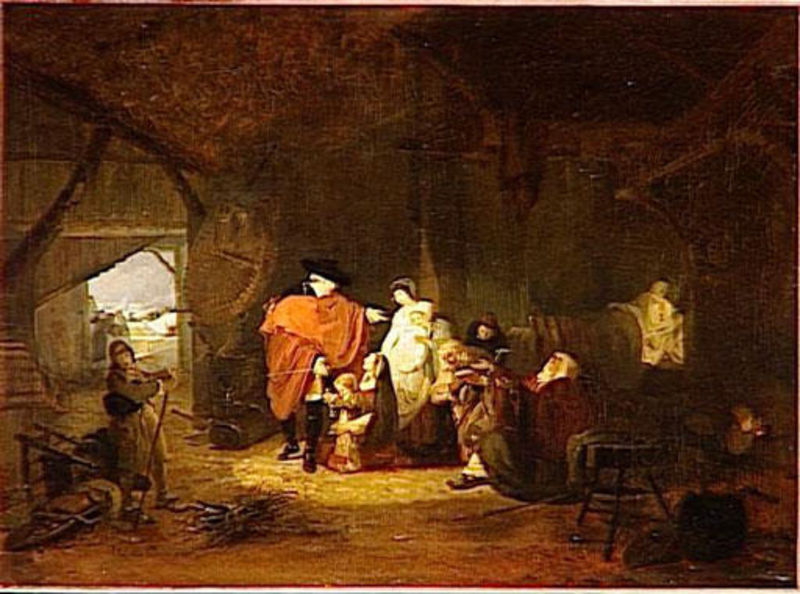
Titel: Trait d'humanité de Louis XVI pendant l'hiver 1785, Die Wohltätigkeit Ludwigs XVI. während des Winters 1785
Künstler: Philibert Louis Debucourt
Standort: Versailles
Institution: Musée National du Château de Versailles et de Trianon
Schlagwörter: angriff, dunkel, gemälde, gruppe, himmel, mann, schatten, umhang, weiß, frauen, gelb, landschaft, menschen, mädchen, braun, frau, hell, holz, hut, kleid, licht, orange, raum, schwarz, stroh, stuhl, szene, tisch, tür, ausblick, dach, haus, rot, leute, alte, arm, herr, innenraum, ast, zweige, hütte, boden, mantel, familie, kind, mutter, personen, kontrast, arbeit, bauern, genre, kamin, kinder, schuppen, stock, szenerie, liegen, düster, stab, bündel, lehm, reisig, hof, türe, schemel, angst, treppe, könig, weib, bett, korb, lichteinfall, tor, unscharf, eingang, offen, krank, scheune, dieb, nonne, degen, stiefel, wir, bedrohung, verschwommen, jesus, bauernhaus, stall, könige, heilige, undeutlich, taufe, maria, madonna, armut, jesu, miniatur, lichtschein, josef, ludwig, geburt, großmutter, mütter, lager, feuerstelle, louis, famile, leben tod, menshcn, str0h, kinf, gutsherr